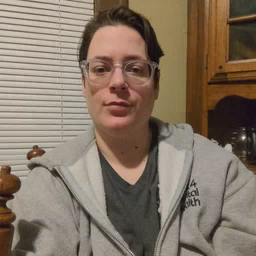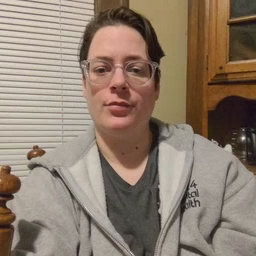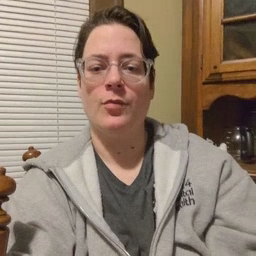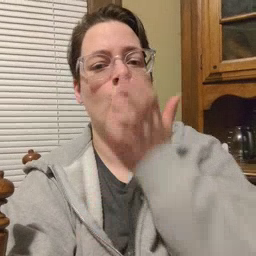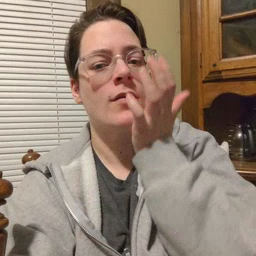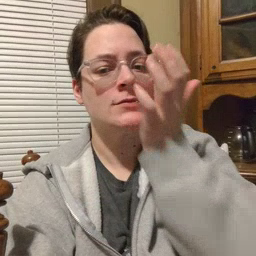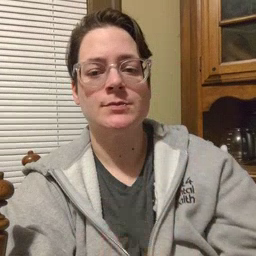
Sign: grass